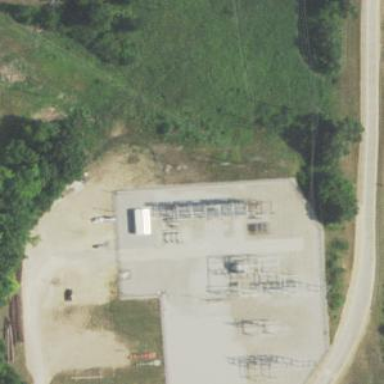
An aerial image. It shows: Power substation surrounded by fence.